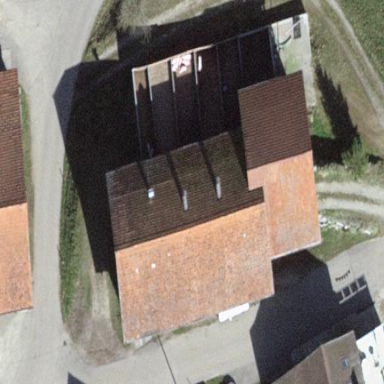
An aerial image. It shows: Stable building.